Field crop: maize
Growth stage: 2
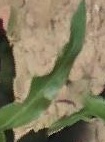
Species: maize